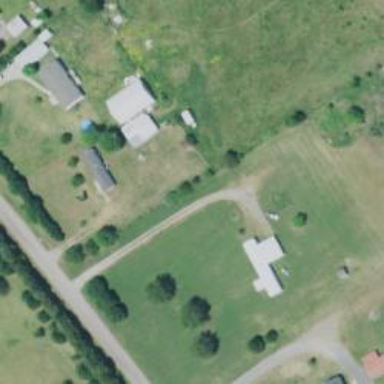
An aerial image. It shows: Driveway leading to service road.